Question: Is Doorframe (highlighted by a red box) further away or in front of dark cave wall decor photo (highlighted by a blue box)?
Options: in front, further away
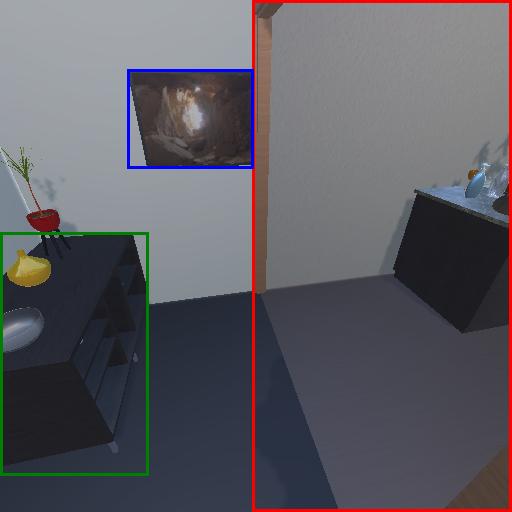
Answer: in front